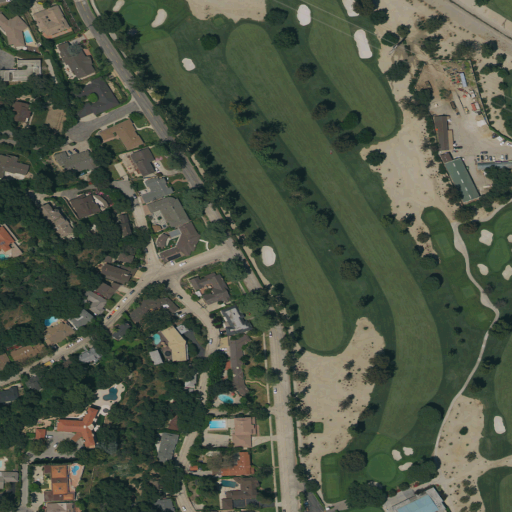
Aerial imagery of valley in California named Ayars Canyon containing open development, low intensity development, grassland, shrub, and medium intensity development